Question: Here is my view controller:
'''
// ReadArticleViewController.swift
//
// Created by Nathan Cain on 11/26/14.
// Copyright (c) 2014 Nathan Cain. All rights reserved.
//
import UIKit
import Realm
class ReadArticleViewController: UIViewController, UICollectionViewDelegate, UICollectionViewDataSource
{
var pronunciationArray: [String] = []
var wordArray: [String] = []
@IBOutlet var collectionView: UICollectionView!
@IBOutlet weak var flow: UICollectionViewFlowLayout!
var article: Article?
func collectionView(collectionView: UICollectionView, numberOfItemsInSection section: Int) -> Int {
return pronunciationArray.count
}
func collectionView(collectionView: UICollectionView, layout collectionViewLayout: UICollectionViewLayout, insetForSectionAtIndex section: Int) -> UIEdgeInsets {
return UIEdgeInsetsMake(20, 20, 20, 20)
}
func collectionView(collectionView: UICollectionView, cellForItemAtIndexPath indexPath: NSIndexPath) -> UICollectionViewCell {
let wordCell: ReadArticleCollectionViewCell = collectionView.dequeueReusableCellWithReuseIdentifier("wordCell", forIndexPath: indexPath) as ReadArticleCollectionViewCell
println(pronunciationArray[indexPath.row])
wordCell.pronunciationLabel.text = convertPinyinNumbersToToneMarks(pronunciationArray[indexPath.row])
println(wordArray[indexPath.row])
wordCell.wordLabel.text = wordArray[indexPath.row]
println("wordCell width is \(wordCell.frame.size.width.description)")
return wordCell
}
override func viewDidLoad()
{
super.viewDidLoad()
var Realm = RLMRealm.defaultRealm()
// tell the collection view layout object to let the cells self-size
var flowLayout = self.collectionView!.collectionViewLayout as UICollectionViewFlowLayout
flowLayout.estimatedItemSize = CGSize(width: 25, height: 50)
println(article!.articleContent)
let paragraphObjectsRLMArray = article!.paragraphs
for (index,paragraphObject) in enumerate(paragraphObjectsRLMArray)
{
var paragraph = paragraphObject as Paragraph
var sentenceObjectsRLMArray = paragraph.sentences
for sentenceObject in sentenceObjectsRLMArray
{
let sentence = sentenceObject as Sentence
let wordObjectsRLMArray = sentence.words
for (index,word) in enumerate(wordObjectsRLMArray)
{
let word = word as Word
let index = UInt(index)
wordArray.append(word.simplified)
print("word #\(index + 1) is \(word.simplified); ")
let pinyinArray = word.pinyin
let pinyinObject = definitionObject.pinyin as Pinyin?
if let pronunciationText: String? = Optional(convertPinyinNumbersToToneMarks(pinyinObject!.pinyin)) {
if pronunciationText != ""{
pronunciationArray.append(pinyinObject!.pinyin)//.text = pronunciationText!
}
else
{
pronunciationArray.append(word.simplified)
}
}
else
{
pronunciationArray.append("")
}
}
}
}
}
override func didReceiveMemoryWarning() {
super.didReceiveMemoryWarning()
// Dispose of any resources that can be recreated.
}
}
'''
Here is my collectionViewCell.swift
'''
//
// ReadArticleCollectionViewCell.swift
//
// Created by Nathan Cain on 2/14/15.
// Copyright (c) 2015 Nathan Cain. All rights reserved.
//
import UIKit
class ReadArticleCollectionViewCell: UICollectionViewCell {
@IBOutlet weak var pronunciationLabel: UILabel!
@IBOutlet weak var wordLabel: UILabel!
}
'''
When I run the app the cells don't adjust their sizes. Here is what it looks like with '-UIViewShowAlignmentRects YES' argument passed on launch:

I would like each cell to be individually sized just wide enough to enclose its contents.
Any ideas on what I am doing wrong?
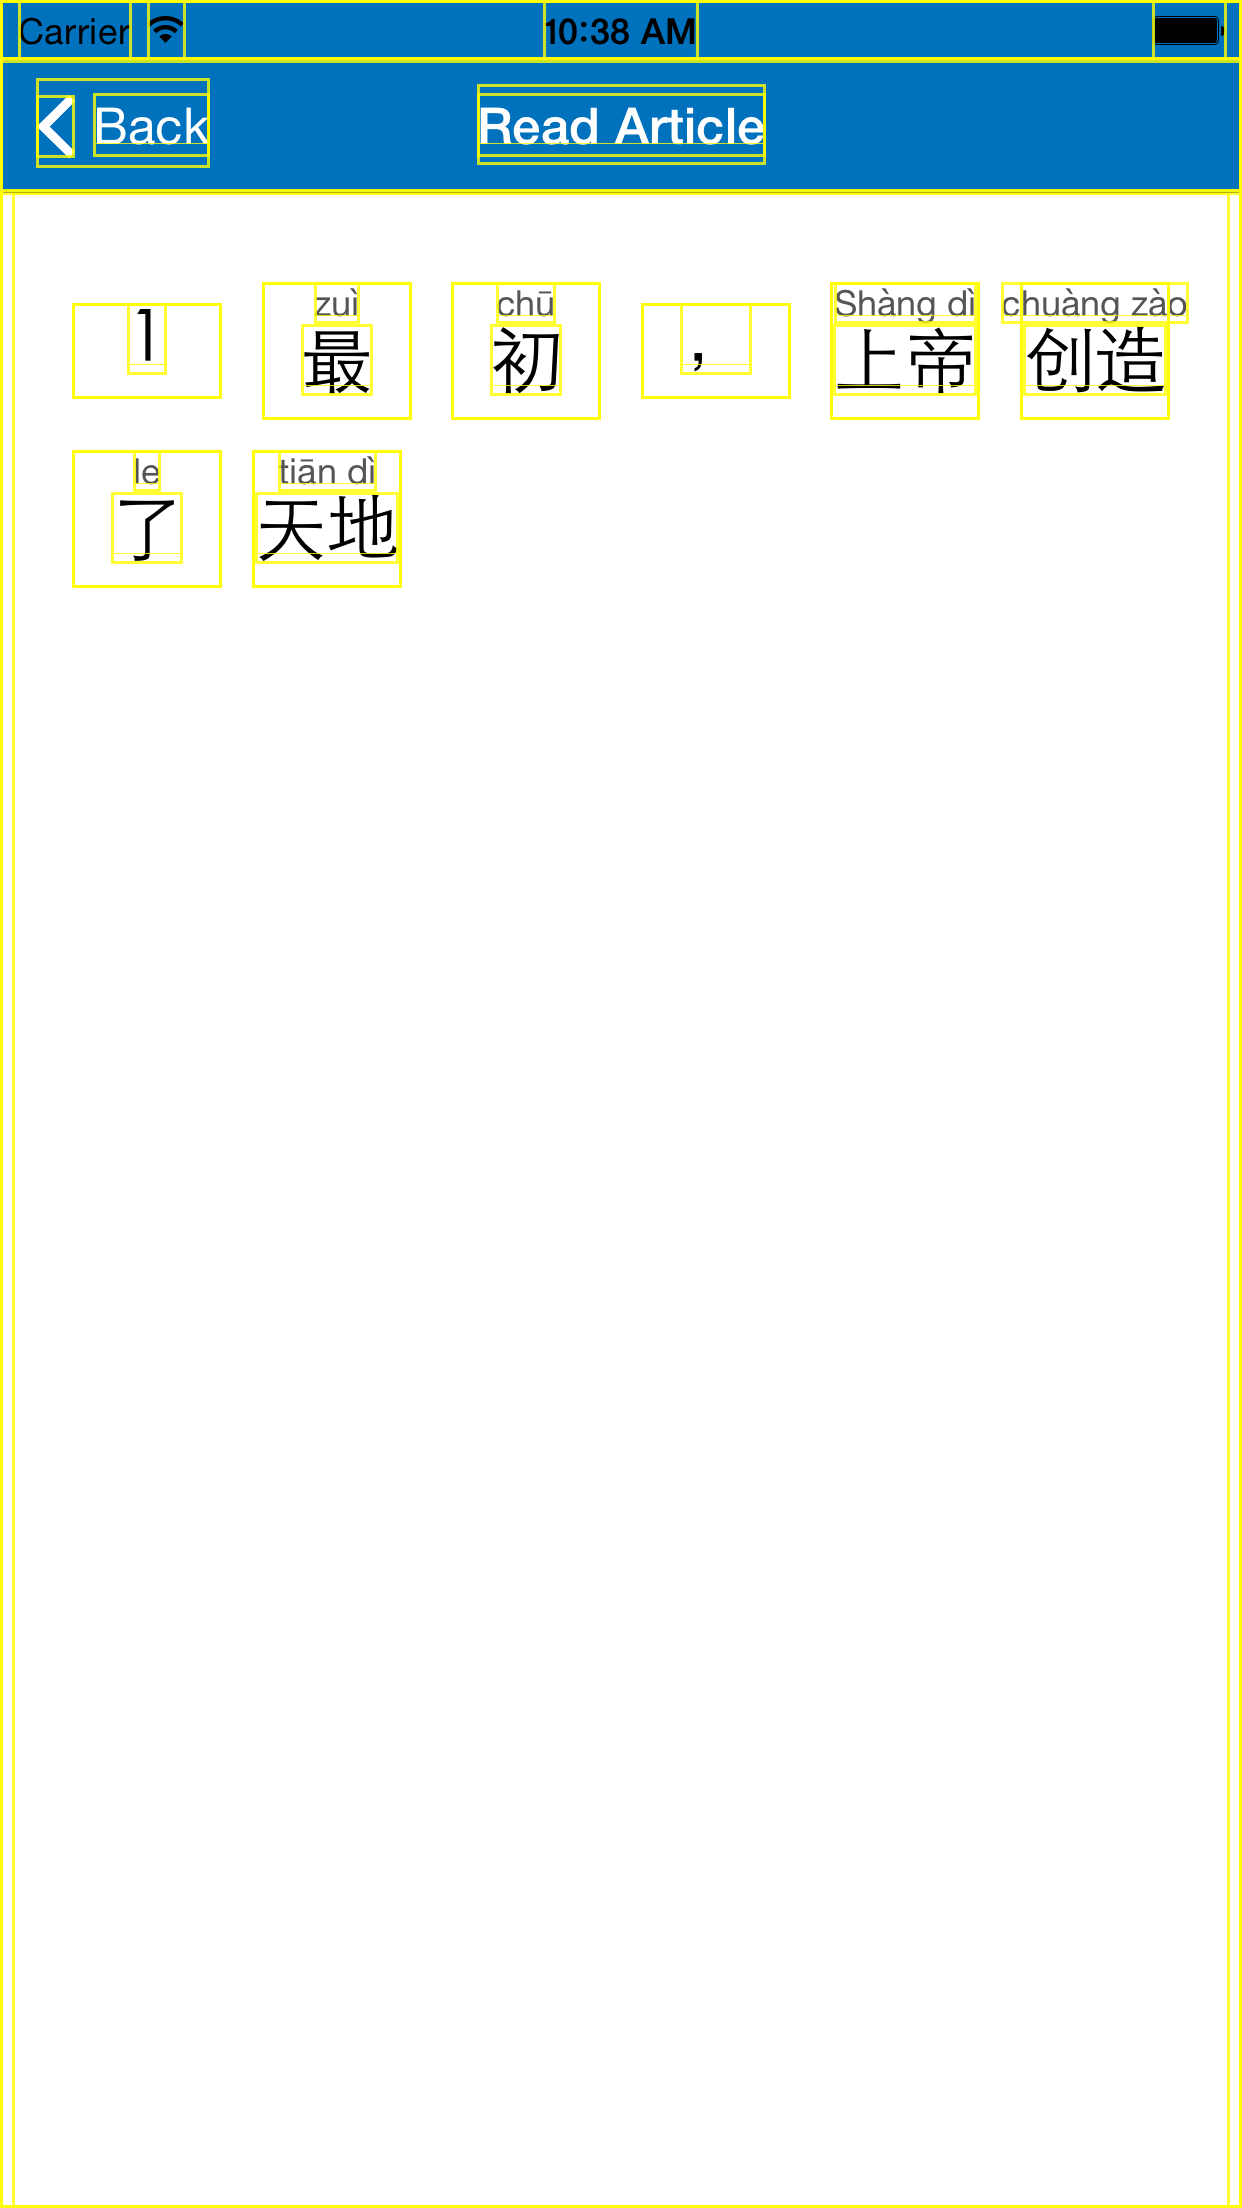
Answer: I did this by modeling my view after what was done in this repository:
<URL>
First you make a labelView and then add them to the subview (cell). Then you make a newLabel and size it and whatnot.
Next you set the autolayout constraints programmatically.
you say self.labelView = newLabel